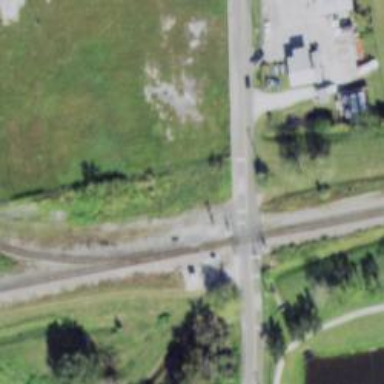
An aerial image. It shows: Railway signal.